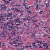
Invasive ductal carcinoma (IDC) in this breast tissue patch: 1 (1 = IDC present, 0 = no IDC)